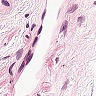
Metastatic tissue present: no